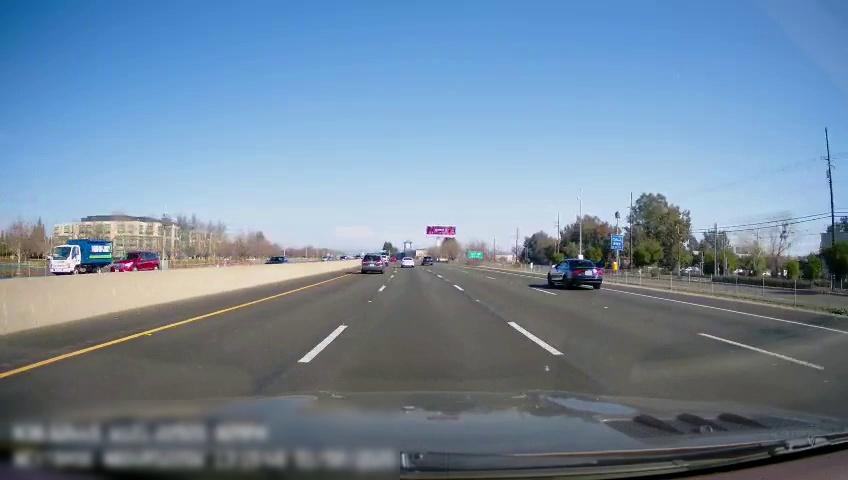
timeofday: Day
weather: Sunny
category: Drivable Space
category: Vehicles | SUV
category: Vehicles | Truck
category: Vehicles | Car
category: Vehicles | Car
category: Vehicles | Truck
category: Vehicles | SUV
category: Lanes | Current Lane
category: Lanes | Current Lane
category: Lanes | Current Lane
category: Lanes | Alternate Lane
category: Lanes | Alternate Lane
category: Lanes | Alternate Lane
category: Traffic | Signs